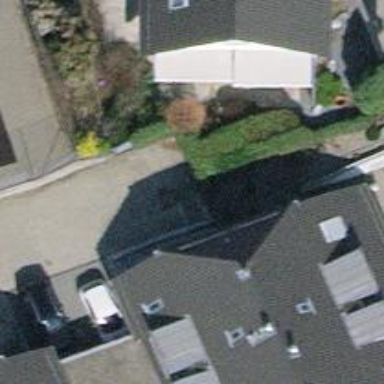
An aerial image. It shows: Driveway made of paving stones.